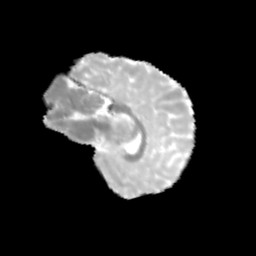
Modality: MD
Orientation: sagittal
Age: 11
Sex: female
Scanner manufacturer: siemens
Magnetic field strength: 3 T
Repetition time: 3.8 s
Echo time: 0.07 s